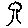
Label: tree